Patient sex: M
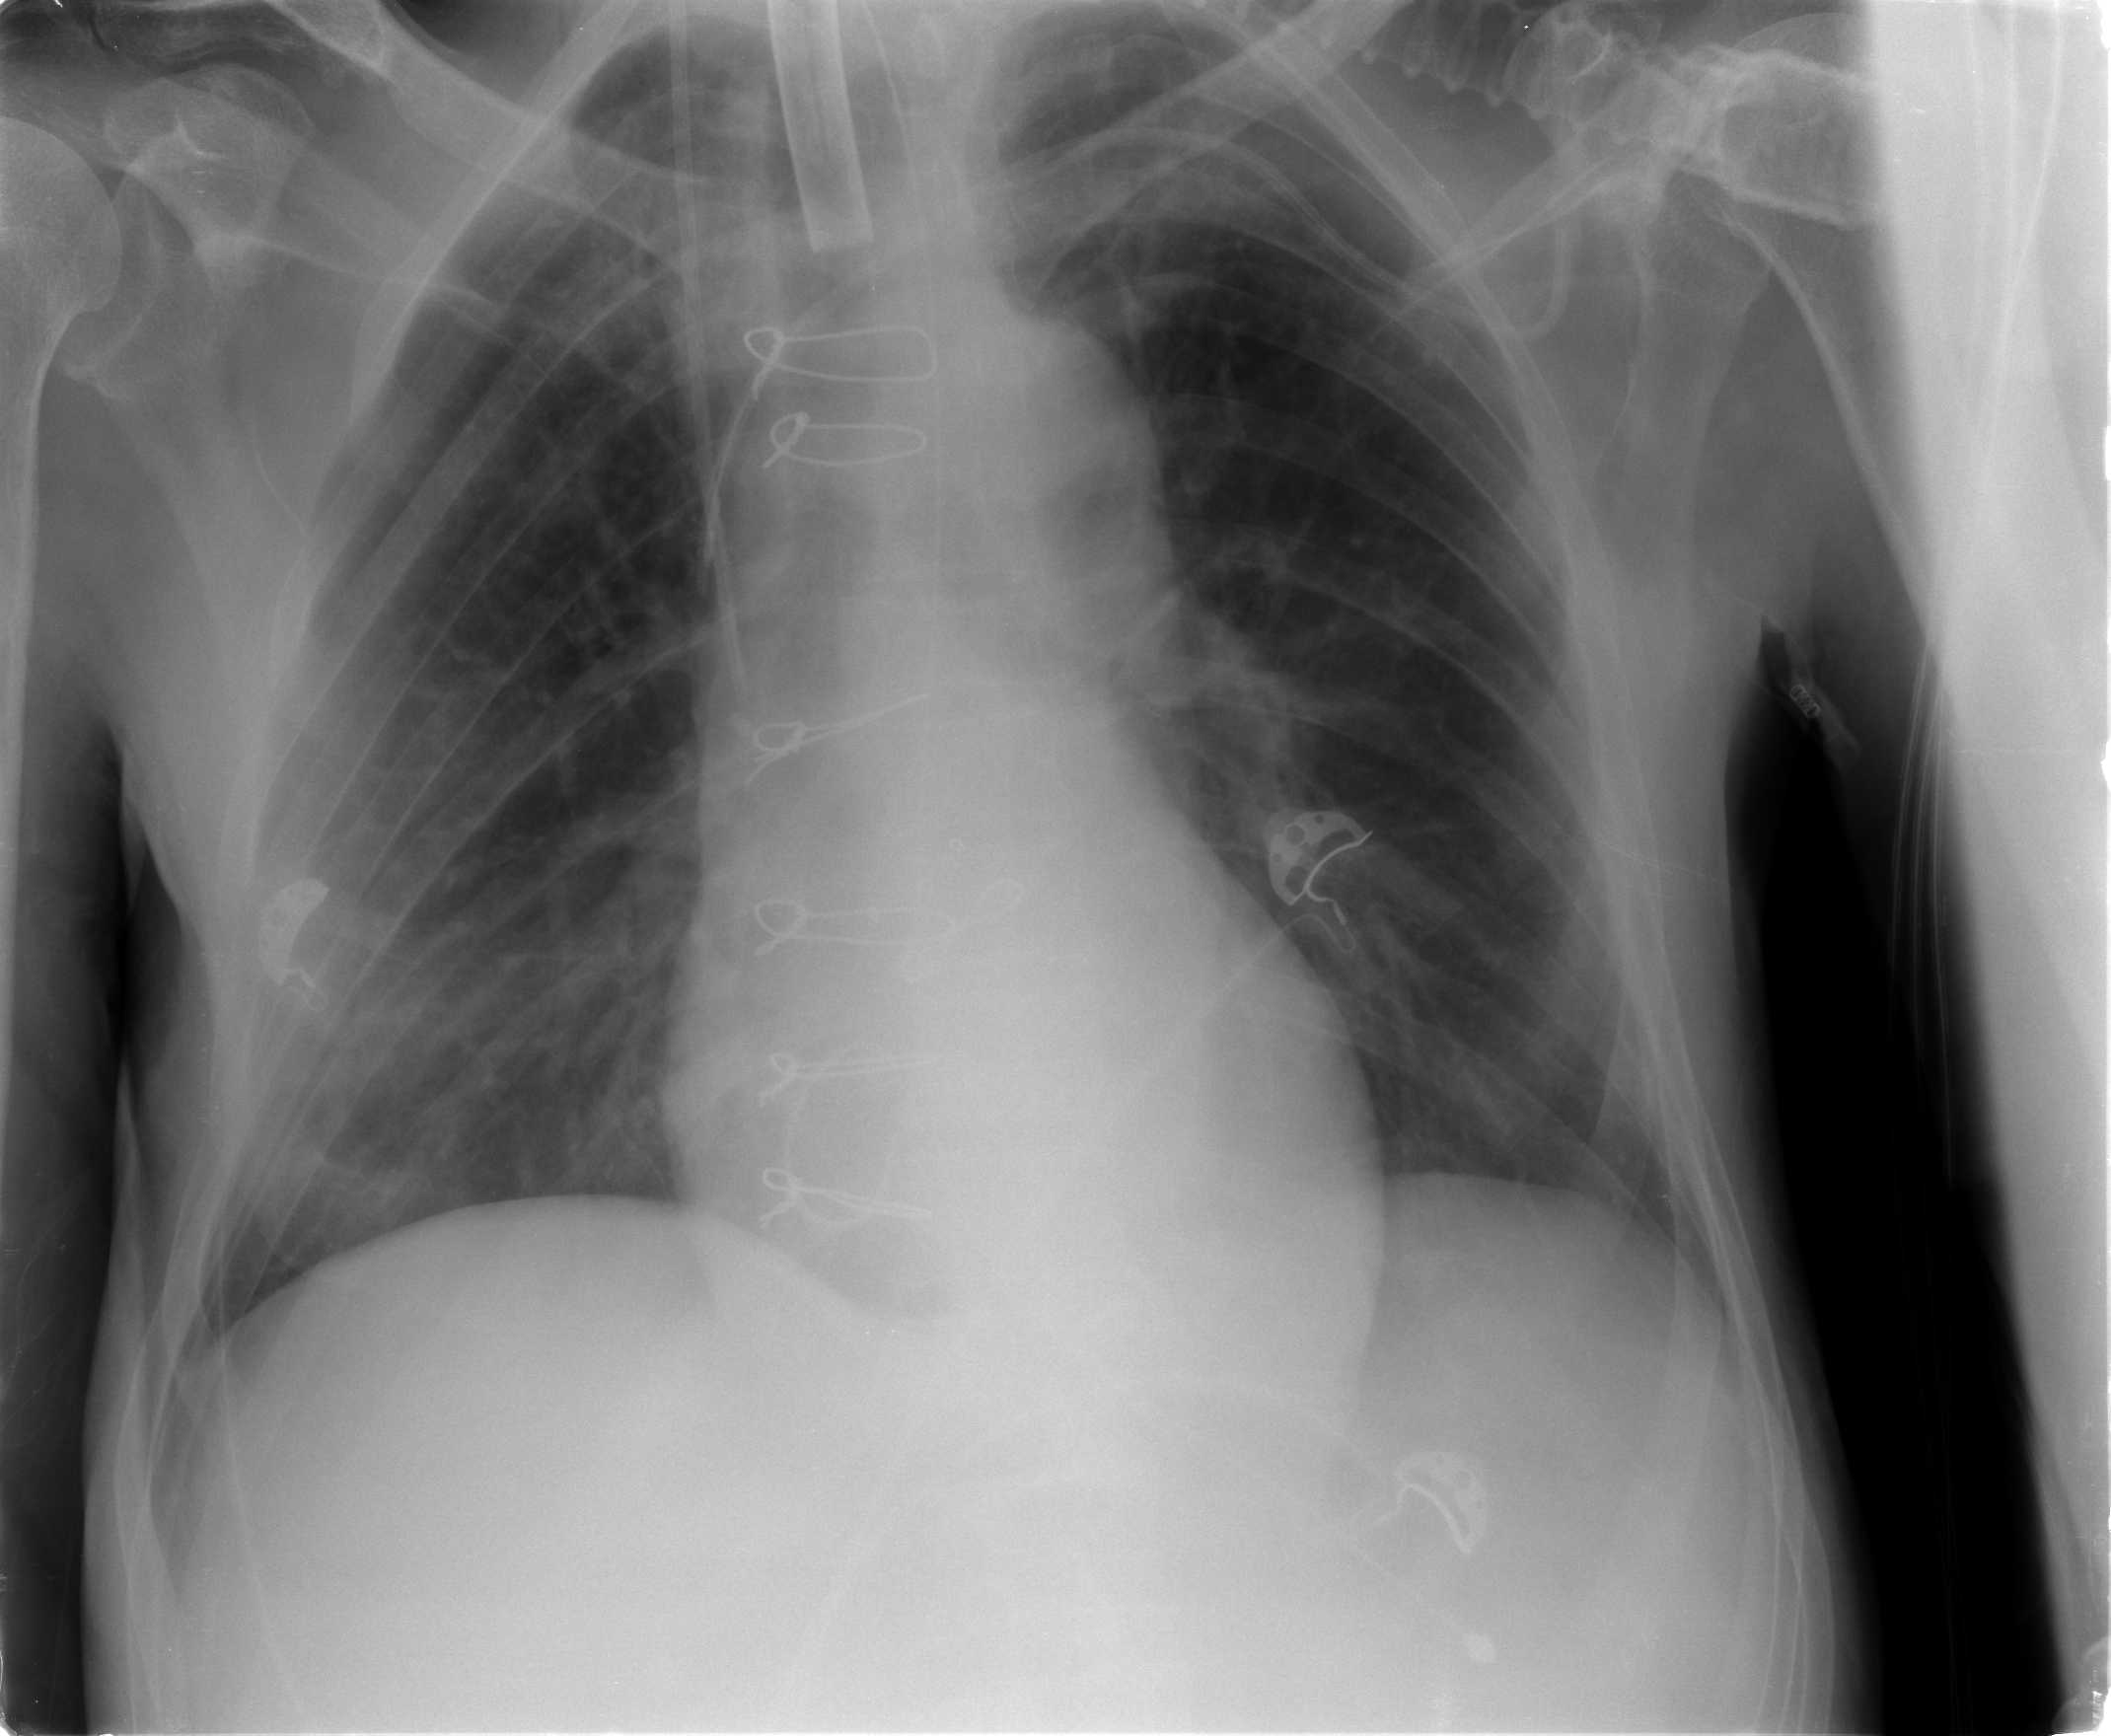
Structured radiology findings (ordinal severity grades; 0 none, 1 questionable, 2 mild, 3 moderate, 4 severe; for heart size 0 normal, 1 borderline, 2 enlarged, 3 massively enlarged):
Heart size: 0
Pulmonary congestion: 0
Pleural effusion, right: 0
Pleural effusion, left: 0
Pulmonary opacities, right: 1
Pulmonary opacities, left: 0
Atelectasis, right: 2
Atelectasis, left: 0